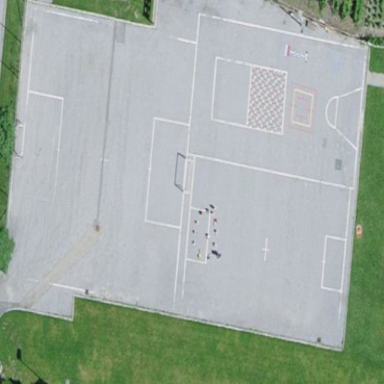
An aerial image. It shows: Multi-sport pitch with asphalt surface.